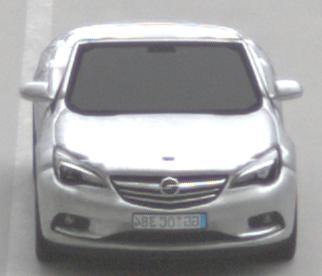
Make: Opel
Model: Cascada 1.4 Turbo
Detailed model: Cascada
Model produced from: 2013/03
Model produced until: 2015/01
Doors: 2
Color: white
Road condition: dry road
Daytime: morning or afternoon
Contrast: low contrast